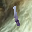
Label: 1